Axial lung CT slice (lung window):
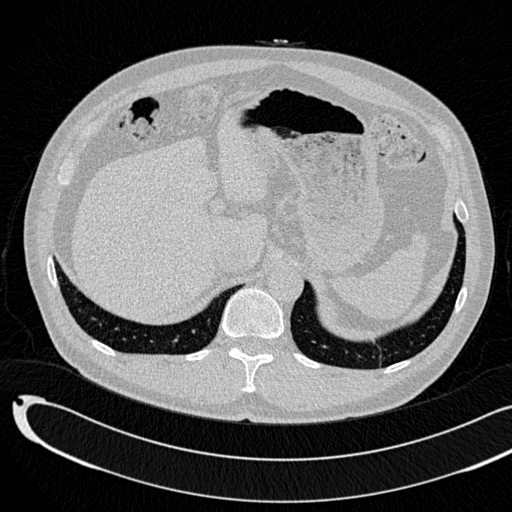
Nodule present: no